Interaction volume radius: 10 \u00c5
Interaction volume height: 10 \u00c5
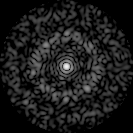
Disorder parameter: 0.879